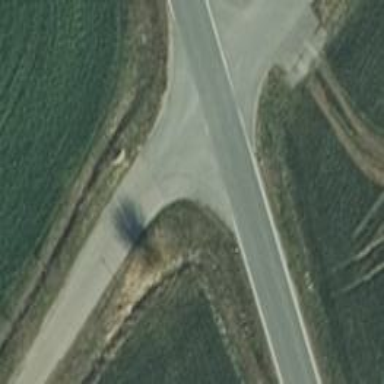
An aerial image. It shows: Junction on tertiary road.